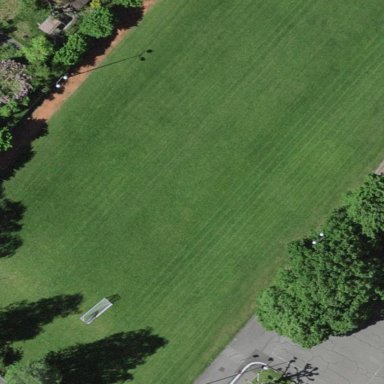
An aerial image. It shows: Grass pitch used for soccer.